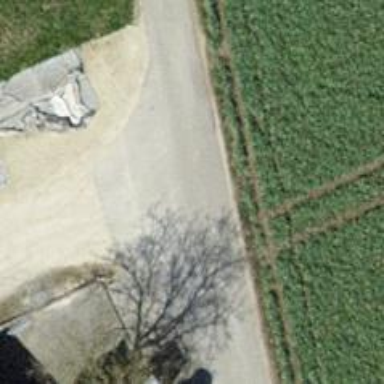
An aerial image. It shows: Asphalt track with grade1 surface suitable for agricultural vehicles.